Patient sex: F
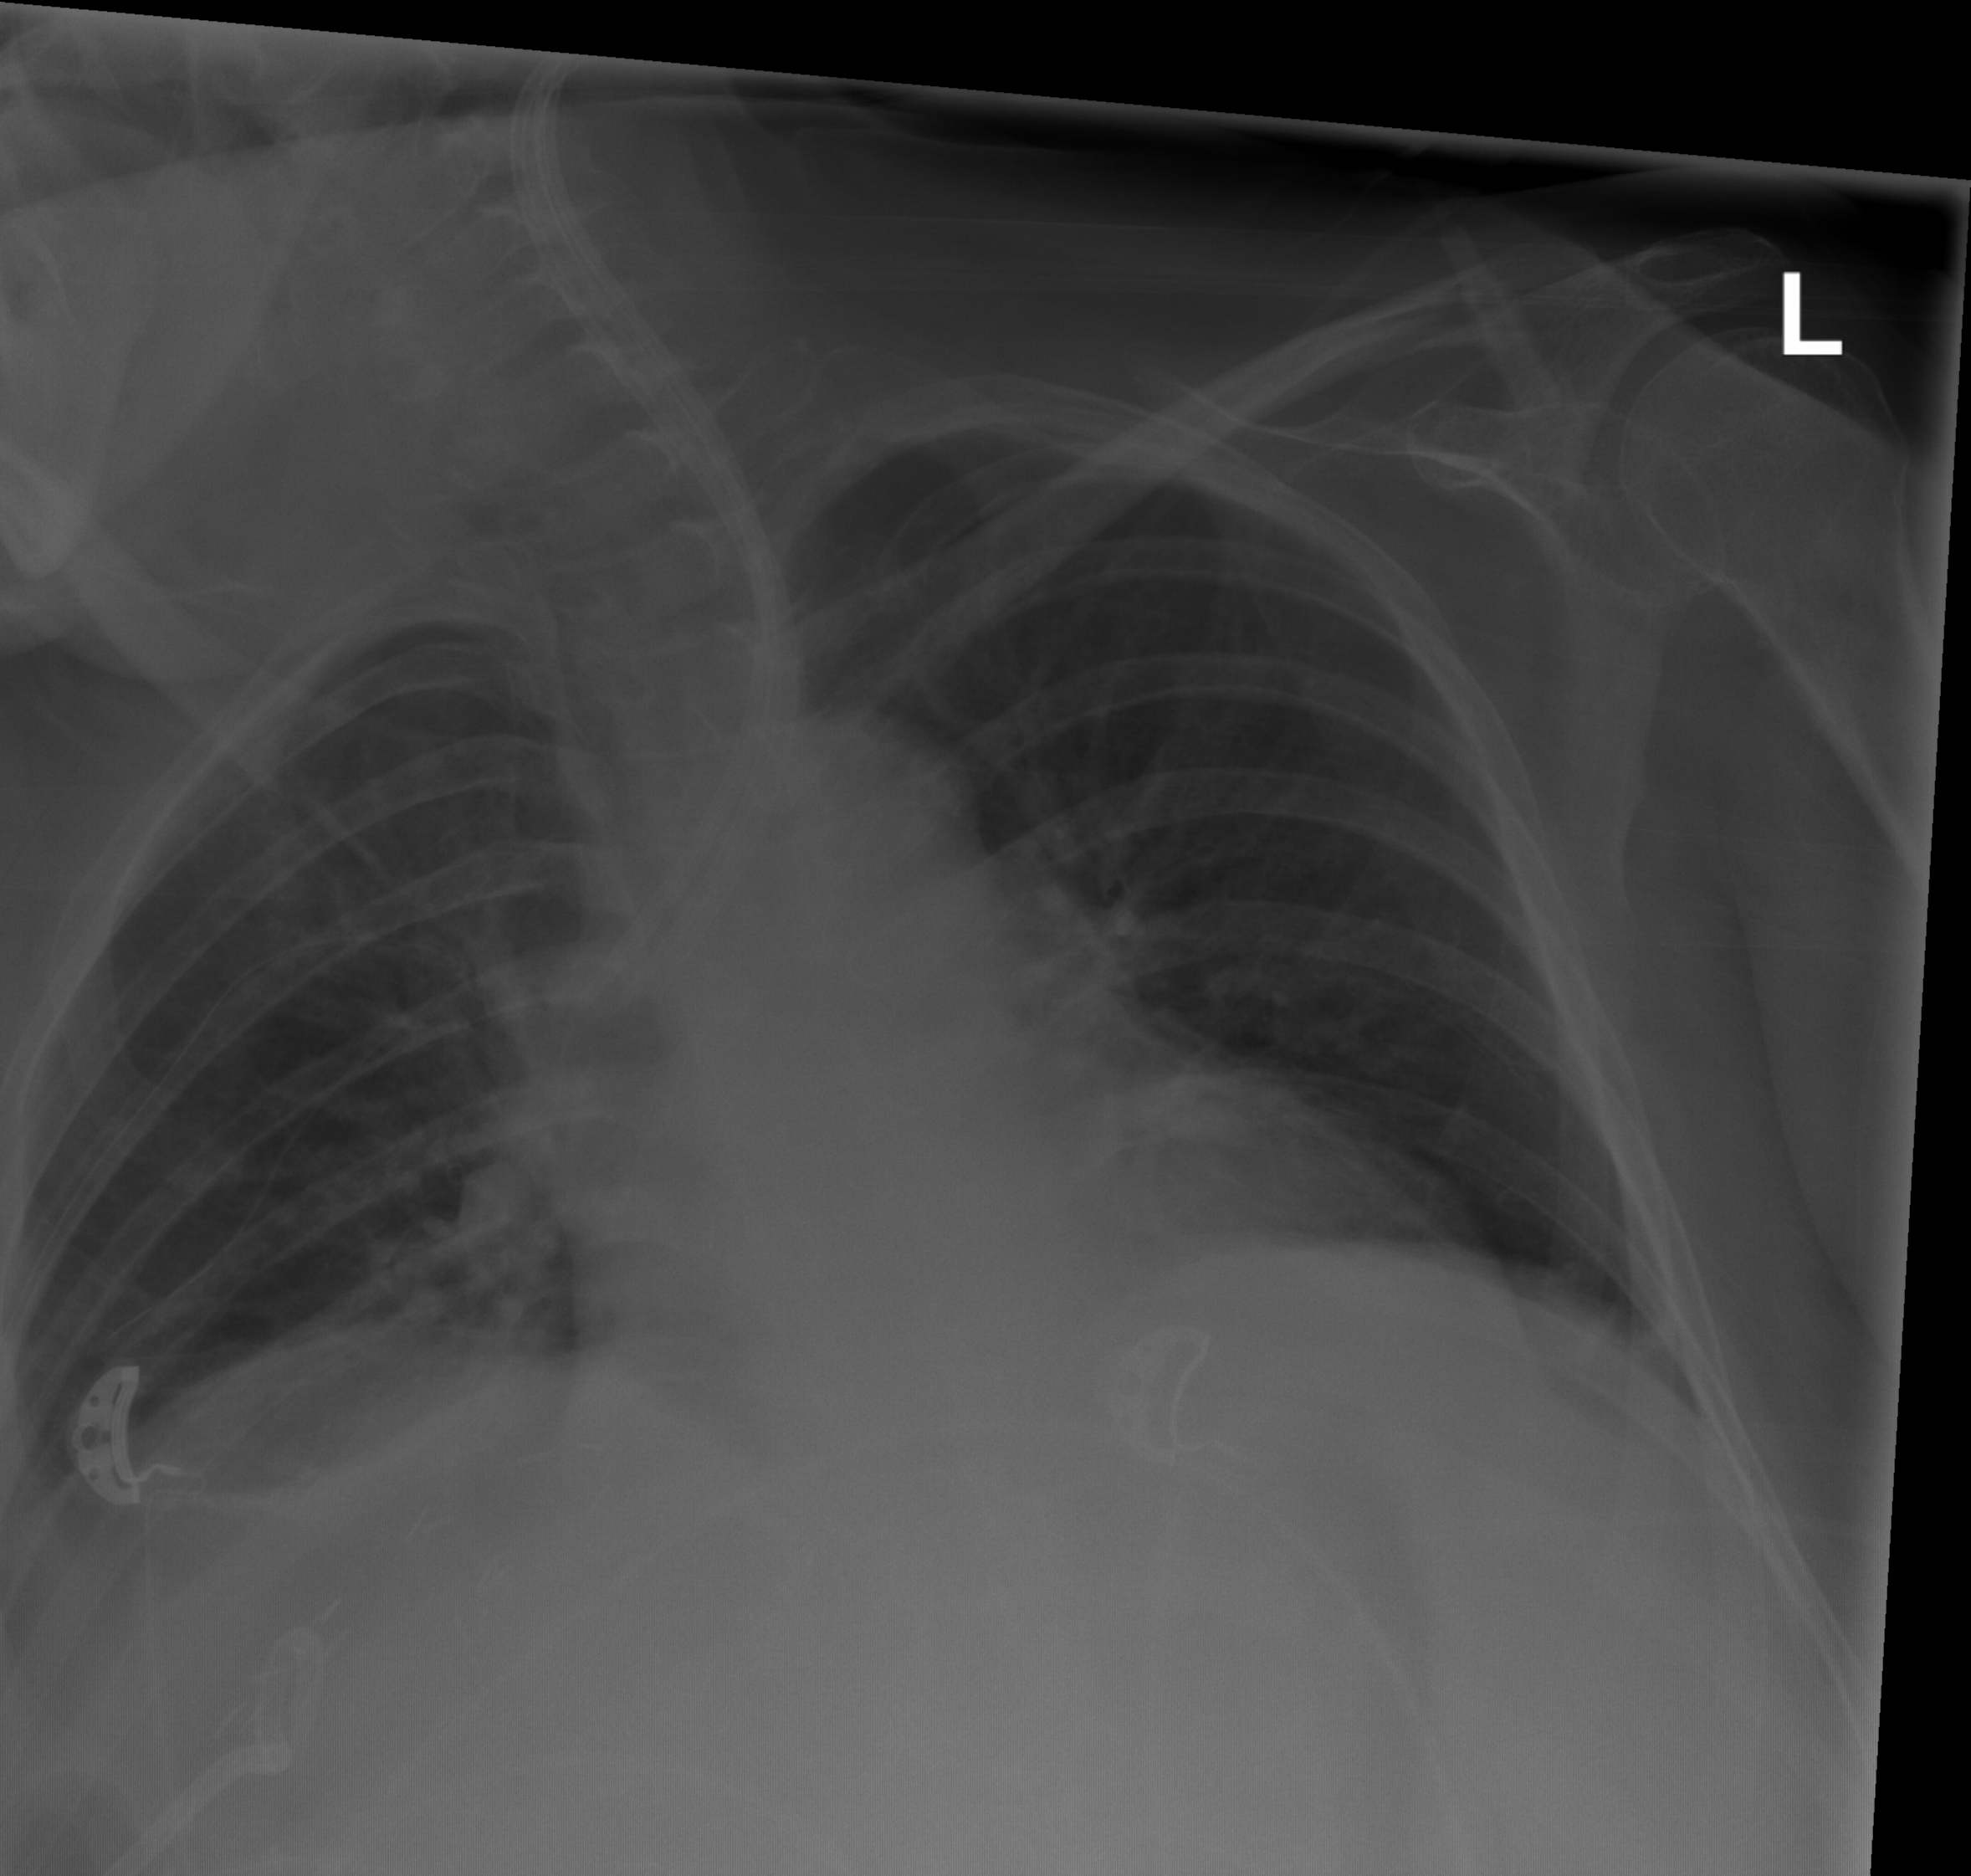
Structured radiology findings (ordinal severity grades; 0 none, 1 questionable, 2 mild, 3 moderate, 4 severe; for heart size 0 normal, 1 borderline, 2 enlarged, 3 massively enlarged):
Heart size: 2
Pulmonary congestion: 0
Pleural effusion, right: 0
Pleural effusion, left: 0
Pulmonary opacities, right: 0
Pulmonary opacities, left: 0
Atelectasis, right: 2
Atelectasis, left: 2